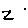
Label: zigzag